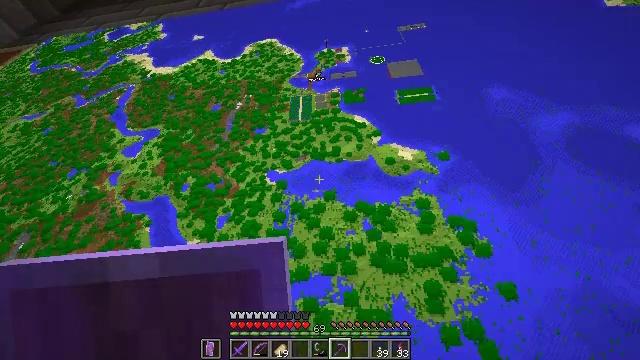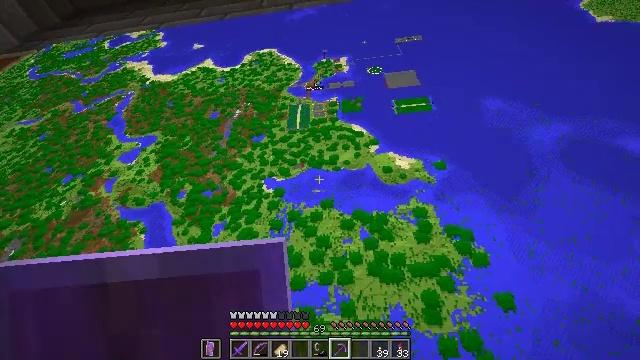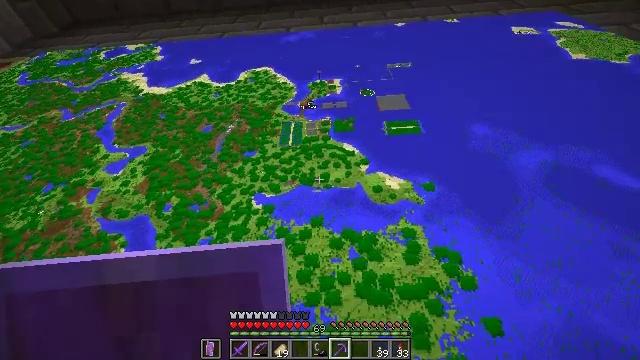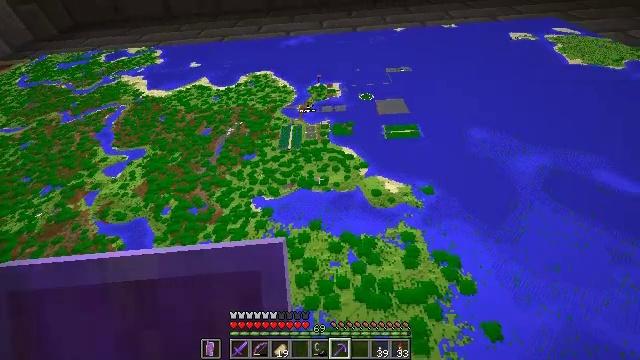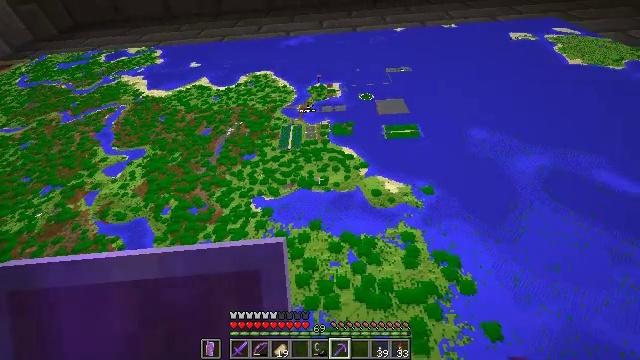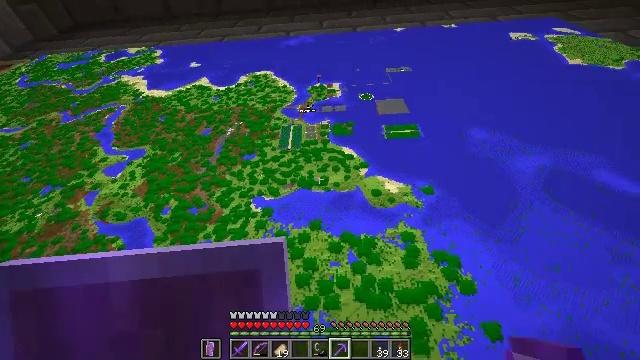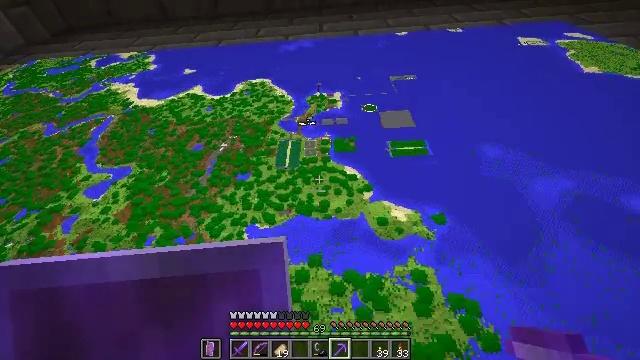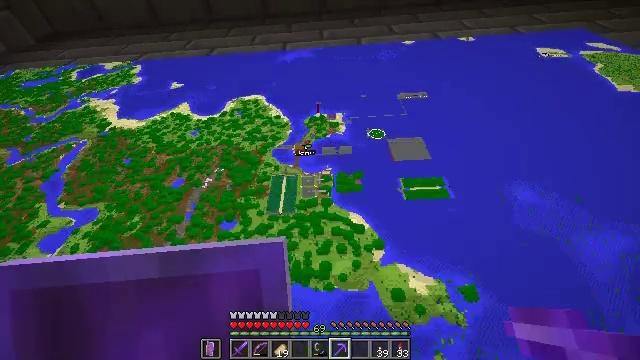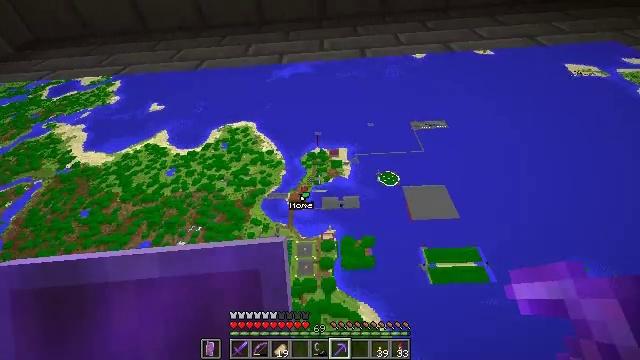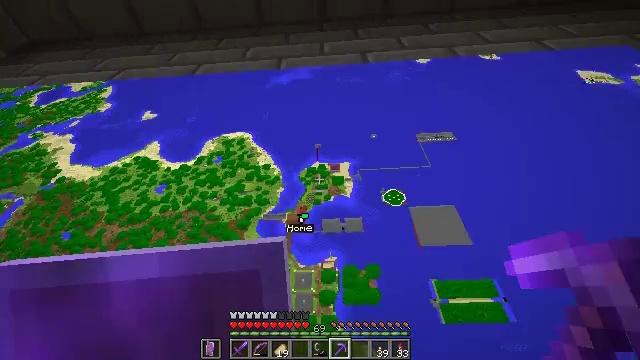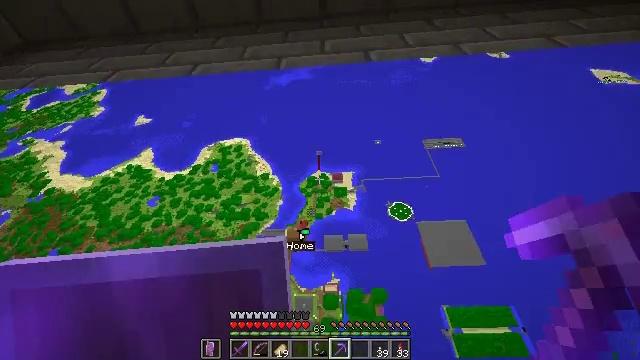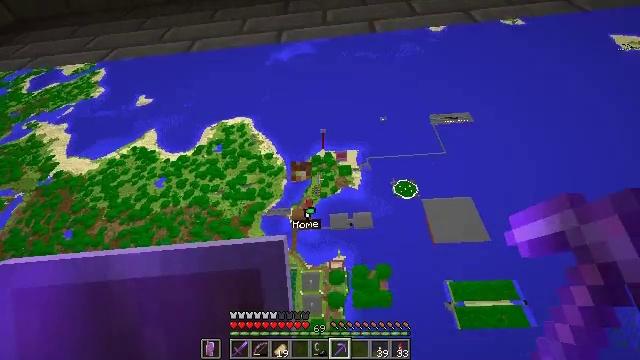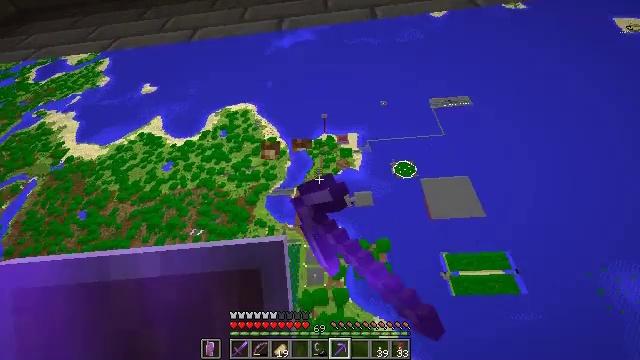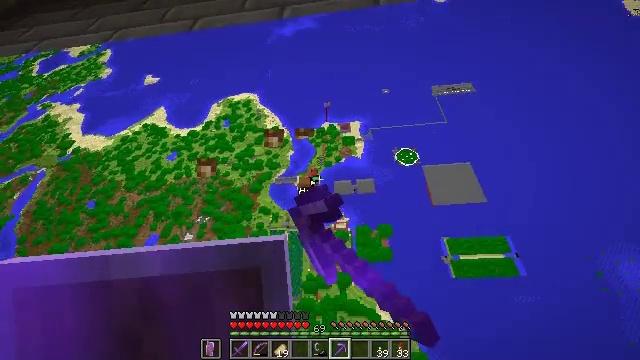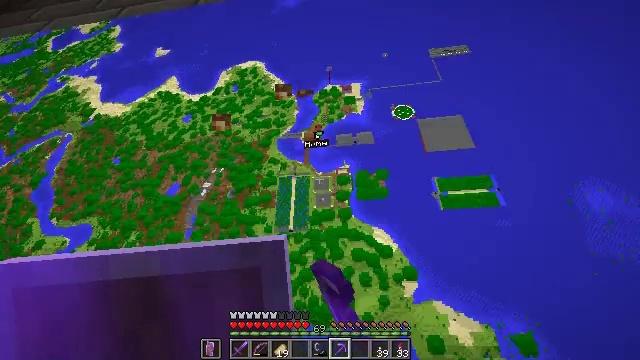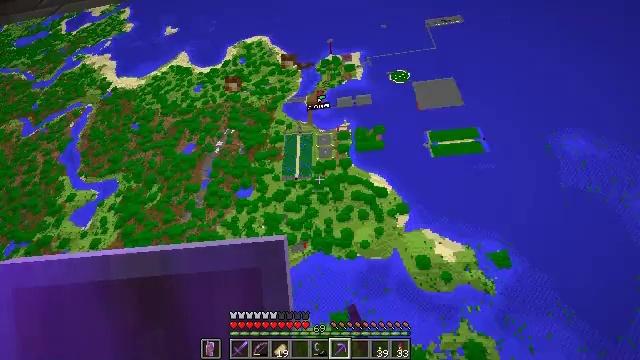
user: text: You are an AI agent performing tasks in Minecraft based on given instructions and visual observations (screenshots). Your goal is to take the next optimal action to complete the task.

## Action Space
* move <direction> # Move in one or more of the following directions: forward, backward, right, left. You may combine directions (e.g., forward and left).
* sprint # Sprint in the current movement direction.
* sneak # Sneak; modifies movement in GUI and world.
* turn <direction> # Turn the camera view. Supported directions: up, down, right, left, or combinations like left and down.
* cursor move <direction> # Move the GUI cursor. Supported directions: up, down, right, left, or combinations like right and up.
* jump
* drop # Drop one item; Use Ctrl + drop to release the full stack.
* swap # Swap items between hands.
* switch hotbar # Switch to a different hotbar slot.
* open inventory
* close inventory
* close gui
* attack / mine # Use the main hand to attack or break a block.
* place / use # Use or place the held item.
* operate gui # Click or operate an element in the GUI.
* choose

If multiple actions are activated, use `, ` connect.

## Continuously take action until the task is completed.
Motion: motion action
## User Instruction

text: Break the glowstone to gather its dust.
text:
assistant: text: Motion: turn up
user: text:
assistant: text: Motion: turn right and up
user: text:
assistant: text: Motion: no_op
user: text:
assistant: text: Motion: no_op
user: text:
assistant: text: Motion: no_op
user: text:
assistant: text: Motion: jump
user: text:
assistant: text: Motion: jump
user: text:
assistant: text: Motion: jump
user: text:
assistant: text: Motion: jump
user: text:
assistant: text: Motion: jump
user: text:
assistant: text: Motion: turn left and down, attack / mine, jump
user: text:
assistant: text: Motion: turn down, attack / mine
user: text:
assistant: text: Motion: turn down, attack / mine
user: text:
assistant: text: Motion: turn left and down
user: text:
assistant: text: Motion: turn down
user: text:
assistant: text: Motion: no_op
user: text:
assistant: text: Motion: no_op
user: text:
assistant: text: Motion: no_op
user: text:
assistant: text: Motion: no_op
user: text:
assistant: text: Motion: no_op
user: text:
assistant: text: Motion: turn right and up
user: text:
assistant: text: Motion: move forward, turn right and up
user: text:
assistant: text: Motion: move forward, turn up
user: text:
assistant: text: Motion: move forward, turn up
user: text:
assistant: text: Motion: move forward
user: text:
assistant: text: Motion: no_op
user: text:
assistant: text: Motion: no_op
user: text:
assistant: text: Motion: turn up
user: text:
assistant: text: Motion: turn left and up
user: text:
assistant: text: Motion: turn up